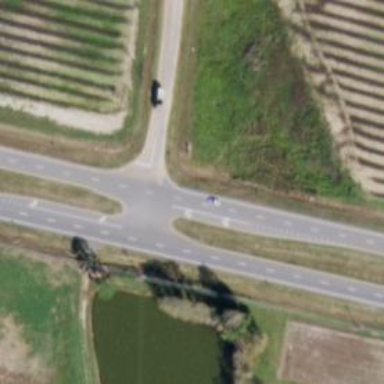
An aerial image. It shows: Dual carriageway trunk highway with asphalt surface. It is expressway.